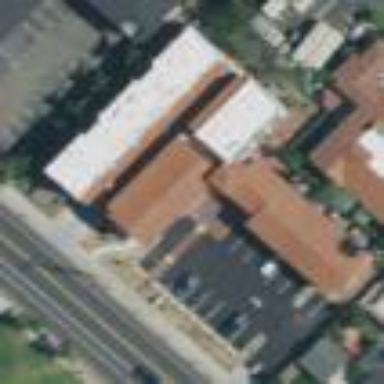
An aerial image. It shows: Building that is motel.